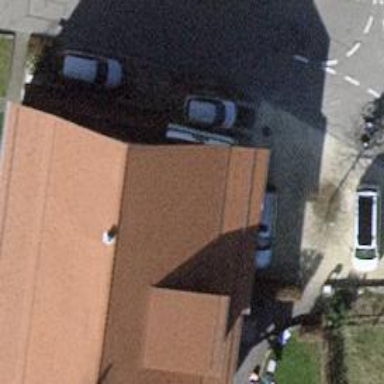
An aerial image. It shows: Terrace building.